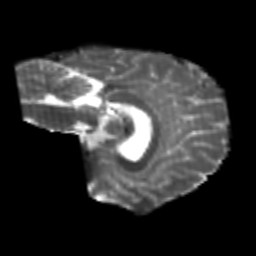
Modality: T2w
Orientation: sagittal
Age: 22
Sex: female
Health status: healthy
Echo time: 0.074 s